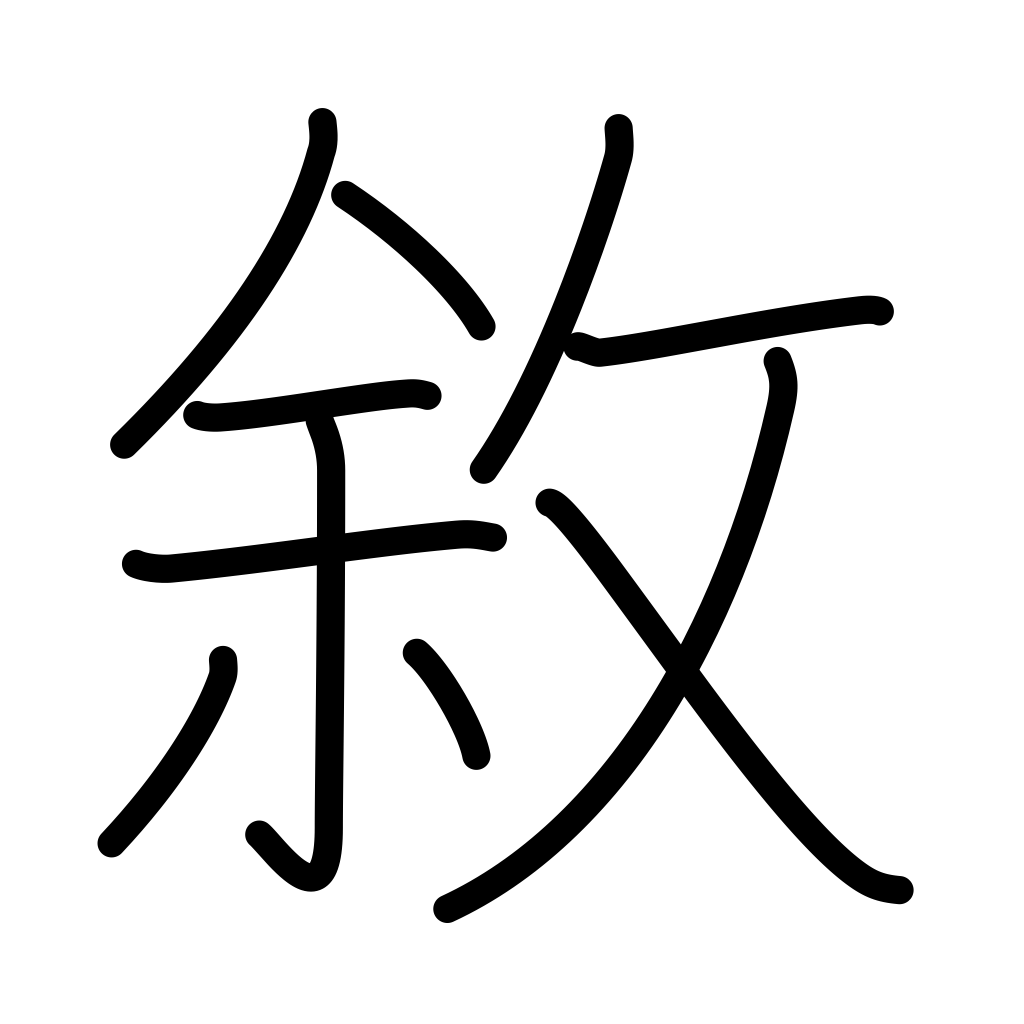
Meaning: express, state, relate, narrate